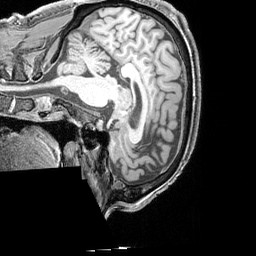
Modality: T1w
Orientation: sagittal
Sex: male
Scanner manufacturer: siemens
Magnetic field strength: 3 T
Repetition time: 2.3 s
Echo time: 0.00226 s